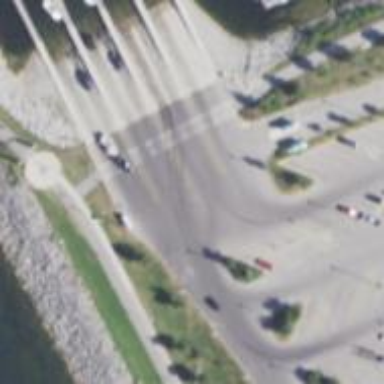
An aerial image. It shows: Slipway on service road designed for leisure land access.